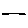
Label: line